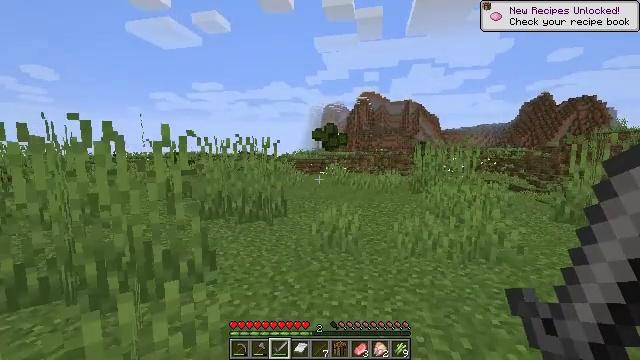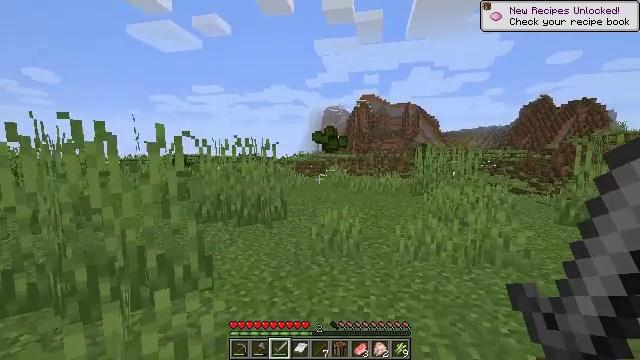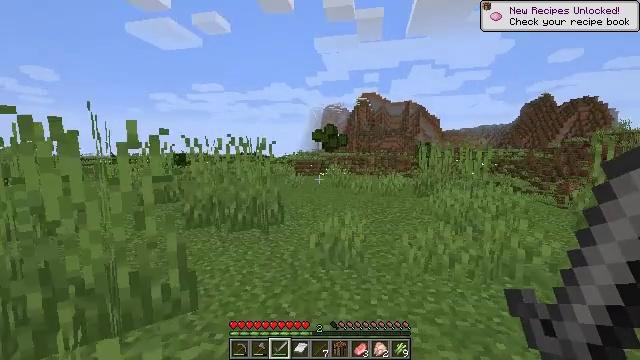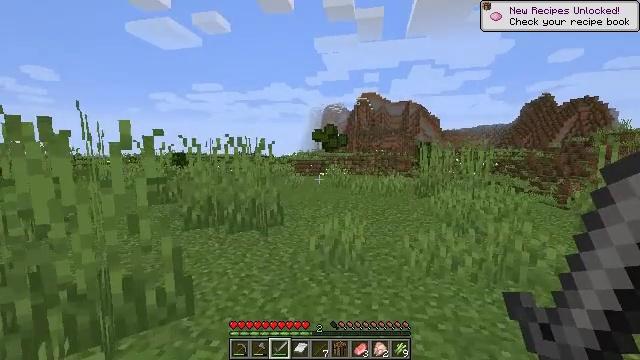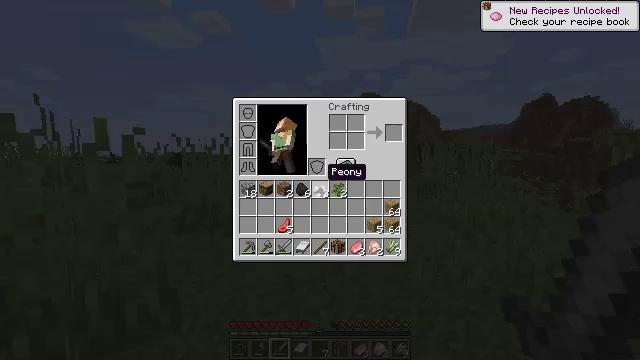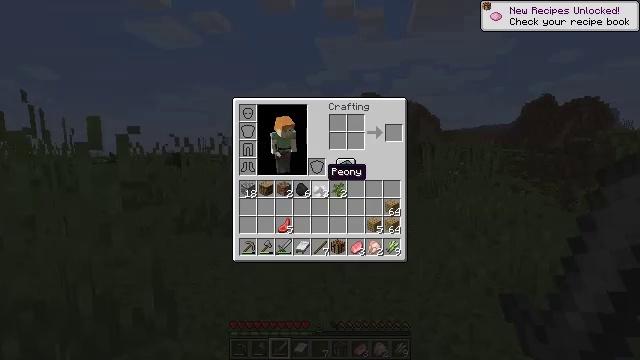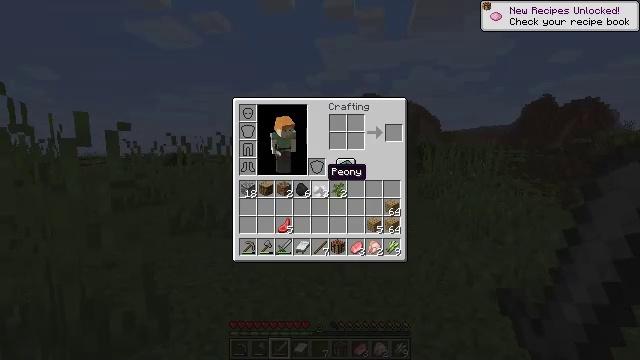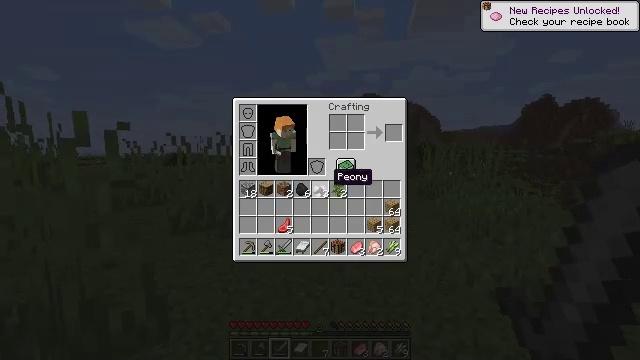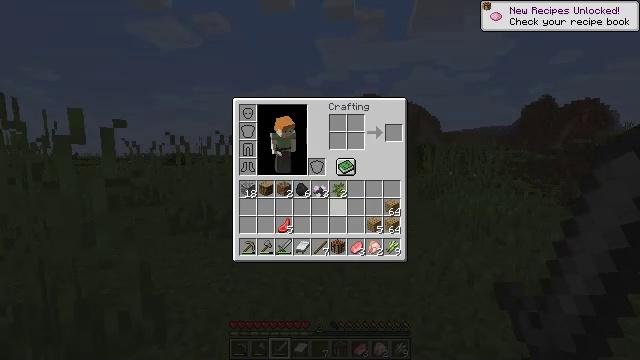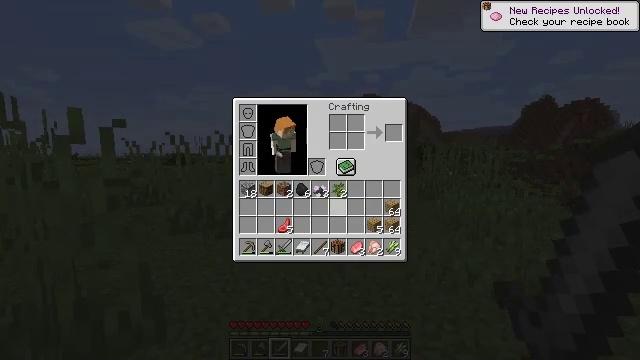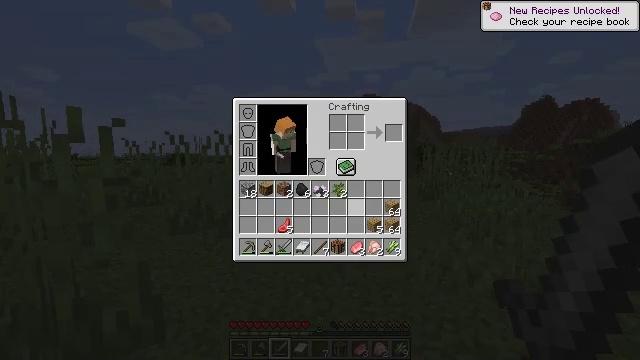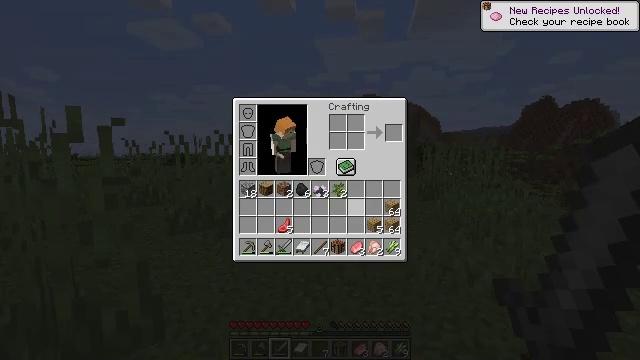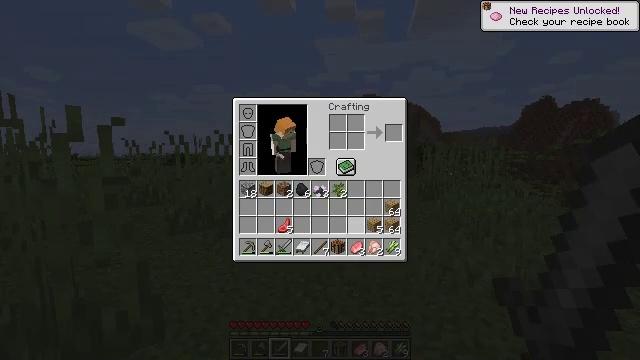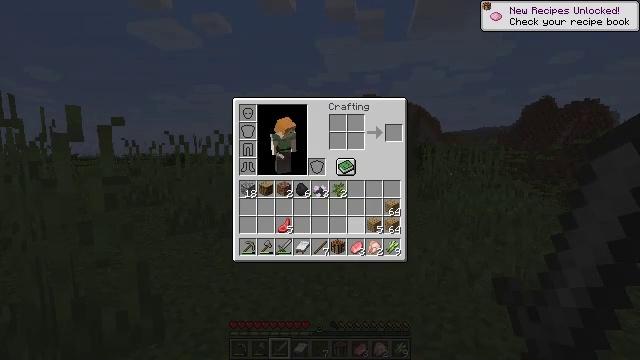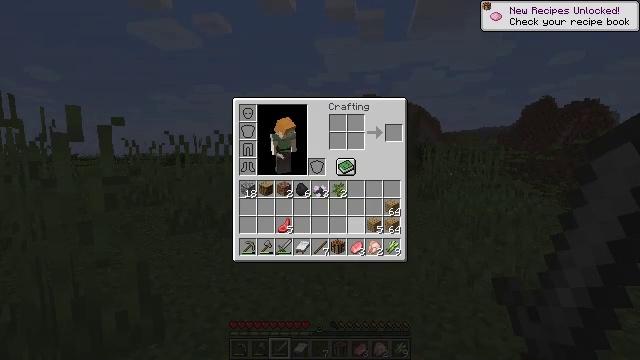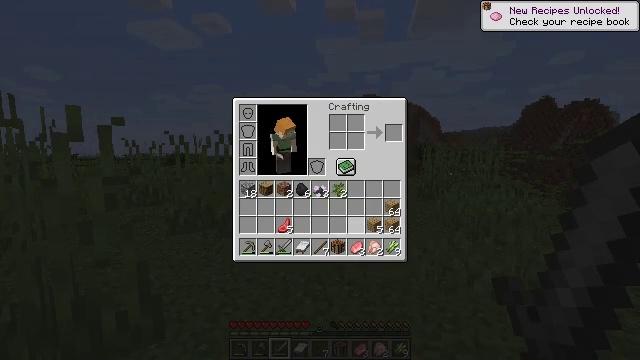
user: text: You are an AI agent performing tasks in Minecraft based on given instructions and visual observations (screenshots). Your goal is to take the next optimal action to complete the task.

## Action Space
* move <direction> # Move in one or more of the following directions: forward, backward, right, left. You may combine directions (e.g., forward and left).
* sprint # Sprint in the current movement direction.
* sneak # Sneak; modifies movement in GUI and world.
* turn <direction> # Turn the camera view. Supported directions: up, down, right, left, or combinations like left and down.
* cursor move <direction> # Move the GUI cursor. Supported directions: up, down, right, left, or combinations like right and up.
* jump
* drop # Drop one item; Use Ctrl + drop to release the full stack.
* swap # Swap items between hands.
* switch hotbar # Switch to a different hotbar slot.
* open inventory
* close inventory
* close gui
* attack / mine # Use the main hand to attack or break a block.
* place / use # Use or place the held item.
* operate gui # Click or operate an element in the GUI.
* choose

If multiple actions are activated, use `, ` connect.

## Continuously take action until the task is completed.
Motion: motion action
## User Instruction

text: Open the crafting table and craft pink dye.
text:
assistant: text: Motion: move forward
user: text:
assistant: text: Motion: move forward
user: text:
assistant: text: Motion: move forward
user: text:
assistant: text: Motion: move forward, open inventory
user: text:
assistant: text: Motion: move forward, open inventory
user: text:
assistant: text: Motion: move forward, open inventory
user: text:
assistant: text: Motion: no_op
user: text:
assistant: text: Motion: cursor move right and down
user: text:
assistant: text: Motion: cursor move right and down
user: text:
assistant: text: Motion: no_op
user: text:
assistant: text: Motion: no_op
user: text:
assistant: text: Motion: no_op
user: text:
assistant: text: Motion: no_op
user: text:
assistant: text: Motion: no_op
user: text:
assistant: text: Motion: no_op
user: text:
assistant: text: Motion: no_op
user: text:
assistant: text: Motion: cursor move up
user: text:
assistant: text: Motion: cursor move up
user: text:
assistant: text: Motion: no_op
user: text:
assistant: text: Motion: no_op
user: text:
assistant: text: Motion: no_op
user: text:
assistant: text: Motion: no_op
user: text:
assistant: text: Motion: no_op
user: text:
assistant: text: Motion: no_op
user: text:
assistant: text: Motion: no_op
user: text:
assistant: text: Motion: no_op
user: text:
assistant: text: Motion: no_op
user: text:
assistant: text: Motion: no_op
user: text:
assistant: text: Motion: no_op
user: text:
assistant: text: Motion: no_op